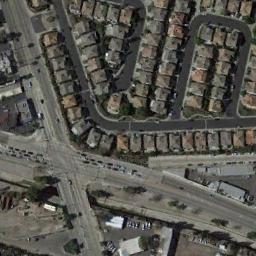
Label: intersection